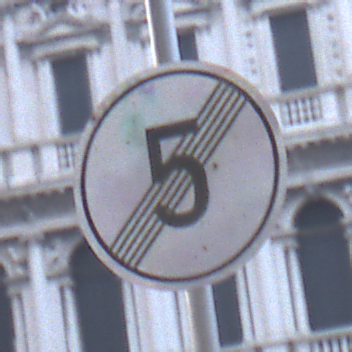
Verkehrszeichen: EndeGeschwindigkeit5
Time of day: SunriseSunset
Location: Outdoor (Urban)
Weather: PartlyCloudy
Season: NotSpecified
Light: Natural